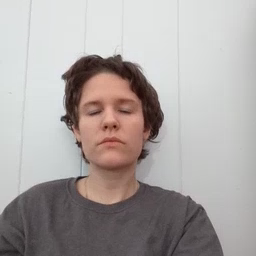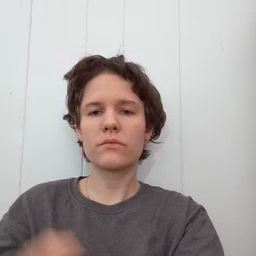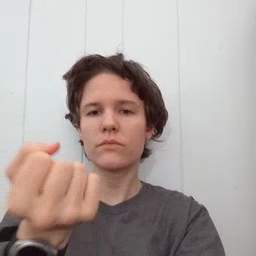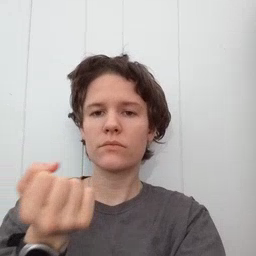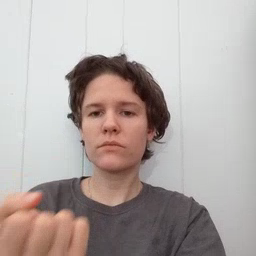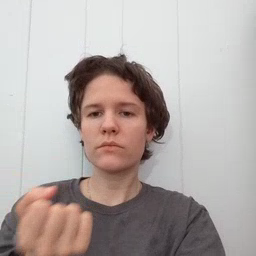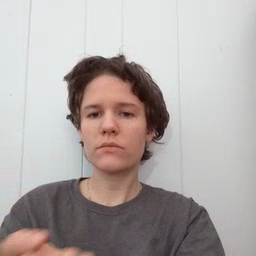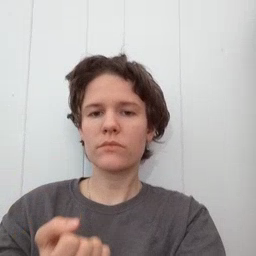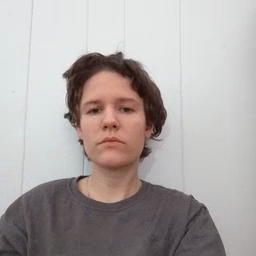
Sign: drawer